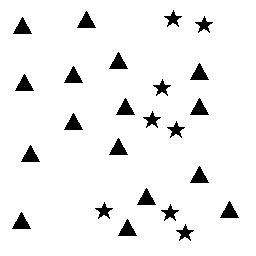
Squares: 0
Triangles: 16
Stars: 8
Total shapes: 24